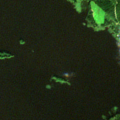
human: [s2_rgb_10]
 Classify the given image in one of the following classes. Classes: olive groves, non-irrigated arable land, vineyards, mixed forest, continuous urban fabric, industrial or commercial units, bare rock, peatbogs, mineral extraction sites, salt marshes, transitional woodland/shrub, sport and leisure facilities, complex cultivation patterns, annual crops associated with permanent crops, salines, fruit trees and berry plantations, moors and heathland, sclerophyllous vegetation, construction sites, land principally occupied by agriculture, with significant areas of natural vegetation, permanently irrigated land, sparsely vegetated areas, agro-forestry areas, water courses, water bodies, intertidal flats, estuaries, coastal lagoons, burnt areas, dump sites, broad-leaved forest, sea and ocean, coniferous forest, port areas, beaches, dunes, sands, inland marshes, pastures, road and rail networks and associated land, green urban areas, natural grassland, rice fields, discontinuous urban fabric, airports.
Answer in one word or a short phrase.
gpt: land principally occupied by agriculture, with significant areas of natural vegetation, mixed forest, water bodies